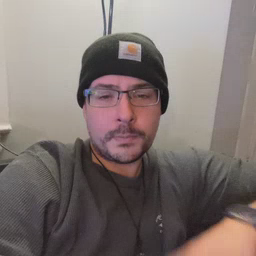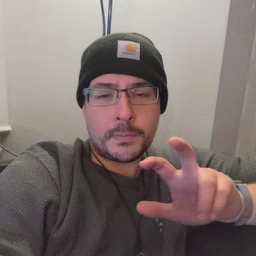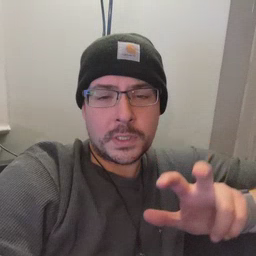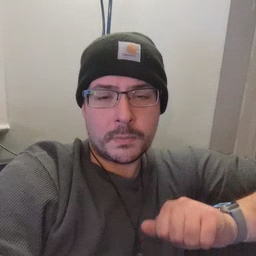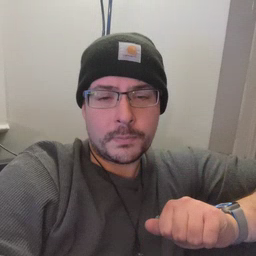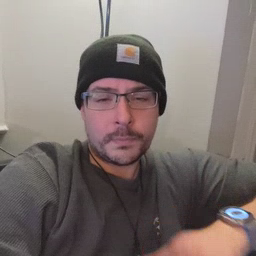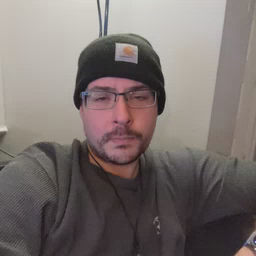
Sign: pizza